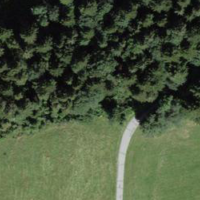
EUNIS habitat code: 44
Species observed at this site:
Silene dioica